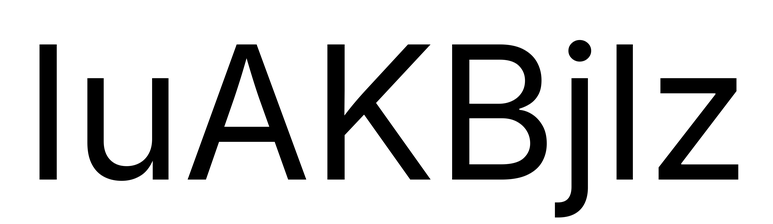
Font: Inter_Regular